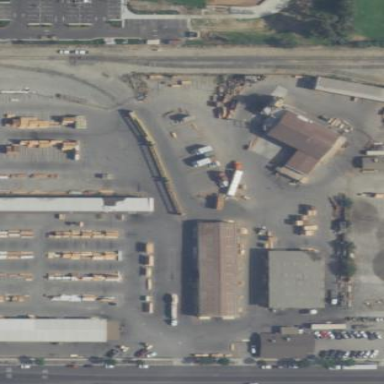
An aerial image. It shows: Brownfield site designated for lumber yard.